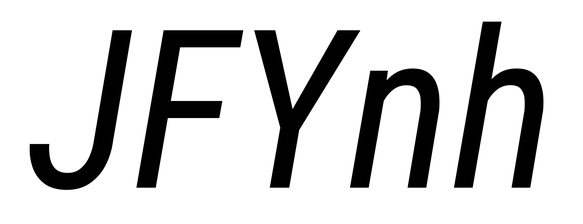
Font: Roboto-Italic_Condensed_Italic